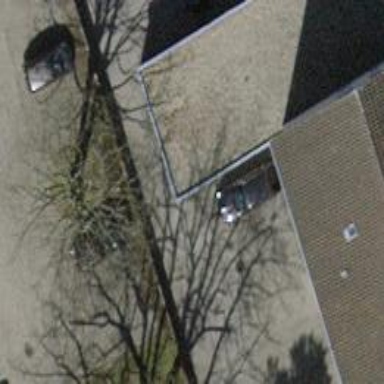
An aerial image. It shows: Group of garages.